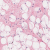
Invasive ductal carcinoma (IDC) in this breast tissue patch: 0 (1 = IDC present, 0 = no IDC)